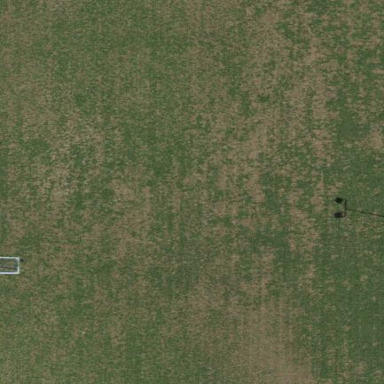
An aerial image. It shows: Soccer pitch for outdoor sports and leisure activities.